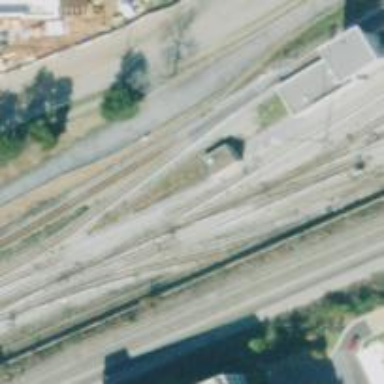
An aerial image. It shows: Electrified rail in service yard.